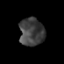
Tissue: prostate
Cell type: T cells
Senescence score: 0.7925
Nuclear area (px): 676
Mean DAPI intensity: 64.501